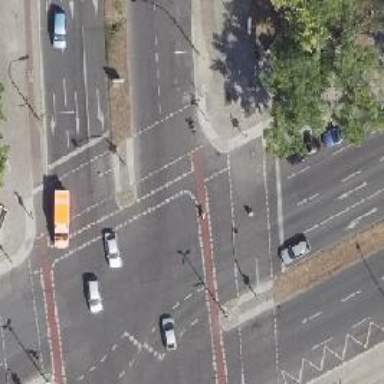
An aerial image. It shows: Asphalt footway with crossing equipped with traffic signals.